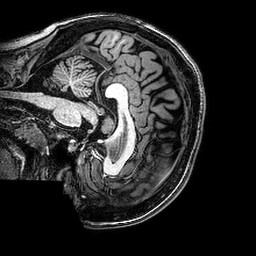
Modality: T1w
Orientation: sagittal
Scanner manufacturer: philips
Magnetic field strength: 3 T
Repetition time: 0.008211 s
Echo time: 0.00377 s